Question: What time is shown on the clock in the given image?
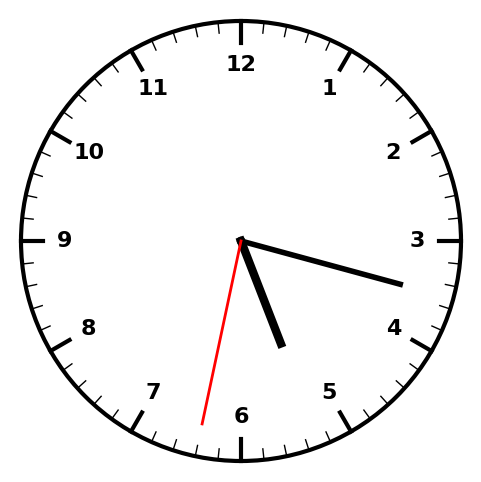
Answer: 05:17:32